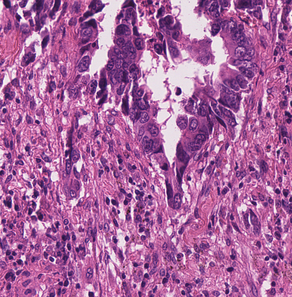
Tumor epithelial tissue: yes
Tumor-associated stroma tissue: yes
Normal tissue: no